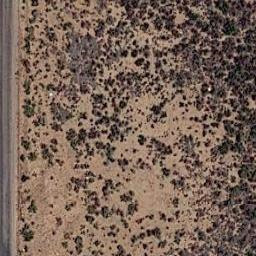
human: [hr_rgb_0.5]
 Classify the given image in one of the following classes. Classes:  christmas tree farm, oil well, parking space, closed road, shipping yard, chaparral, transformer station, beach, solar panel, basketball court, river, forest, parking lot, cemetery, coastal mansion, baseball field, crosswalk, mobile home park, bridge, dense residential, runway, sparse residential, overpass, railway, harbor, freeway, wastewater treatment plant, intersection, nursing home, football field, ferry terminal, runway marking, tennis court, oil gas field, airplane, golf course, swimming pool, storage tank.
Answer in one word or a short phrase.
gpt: chaparral